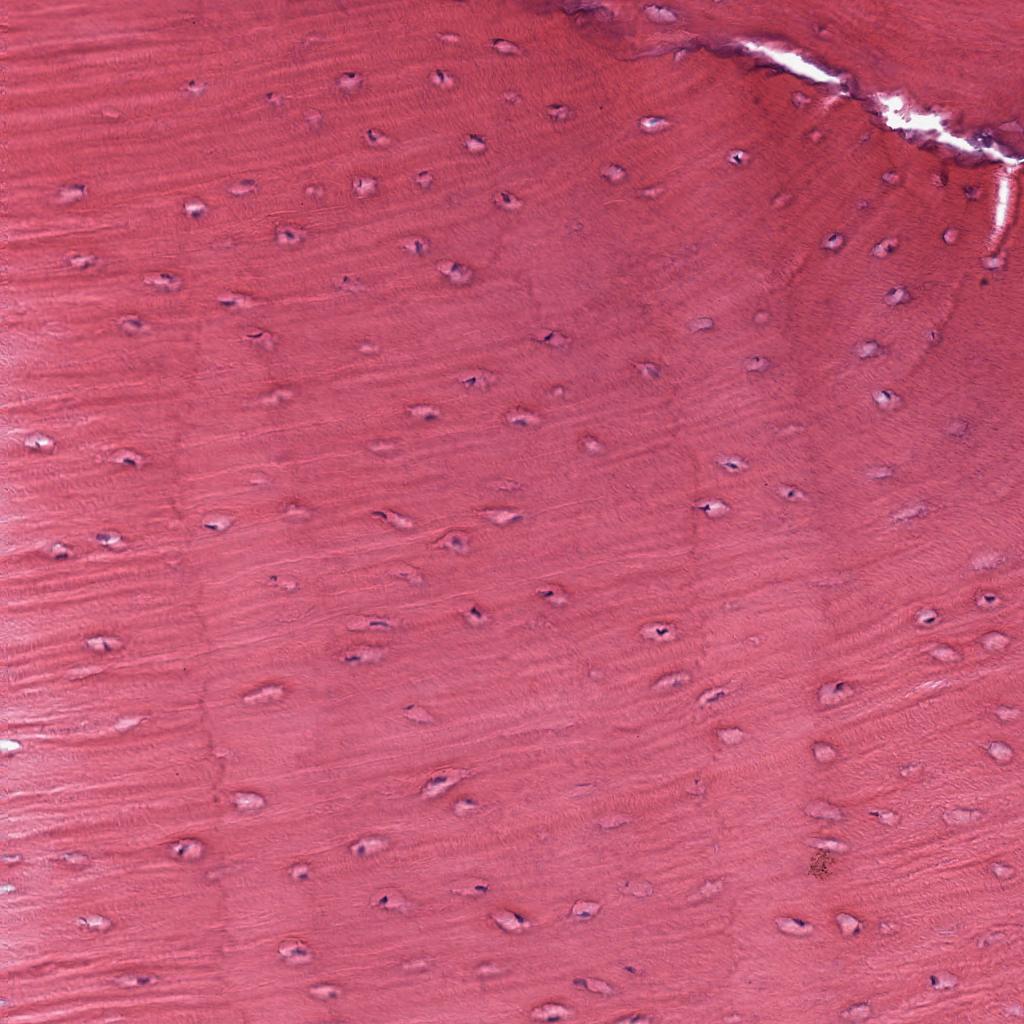
Label: Non-Tumor